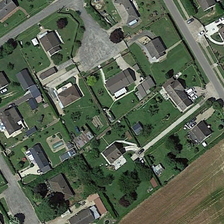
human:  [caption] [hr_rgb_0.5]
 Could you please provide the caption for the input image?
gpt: many buildings and green trees are in a medium residential area .

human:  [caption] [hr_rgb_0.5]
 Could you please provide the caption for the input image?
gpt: many buildings and green trees are in a medium residential area .

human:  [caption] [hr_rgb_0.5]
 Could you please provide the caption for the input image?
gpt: many buildings and green trees are in a medium residential area .

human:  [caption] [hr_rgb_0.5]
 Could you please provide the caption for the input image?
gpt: many buildings and green trees are in a medium residential area .

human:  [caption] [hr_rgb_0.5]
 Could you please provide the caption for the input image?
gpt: many buildings and green trees are in a medium residential area .